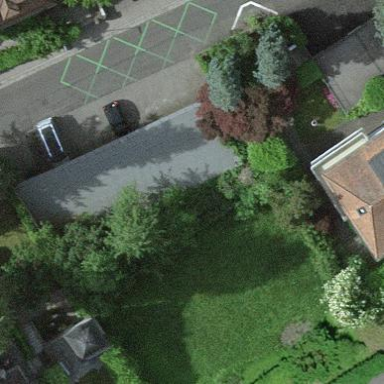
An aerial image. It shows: Group of garages.